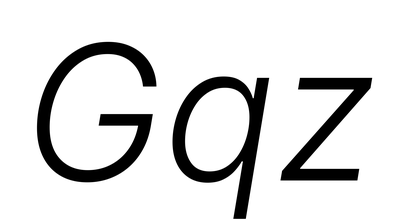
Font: Inter-Italic_Light_Italic